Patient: sex F, age 73
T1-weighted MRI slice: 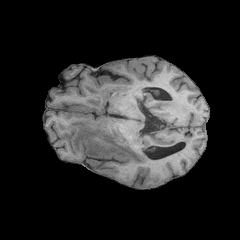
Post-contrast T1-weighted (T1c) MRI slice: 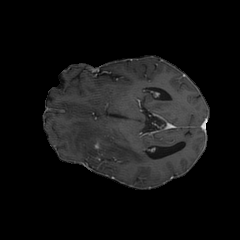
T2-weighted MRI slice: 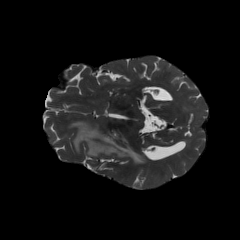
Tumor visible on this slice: yes
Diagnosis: Glioblastoma, IDH-wildtype
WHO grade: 4